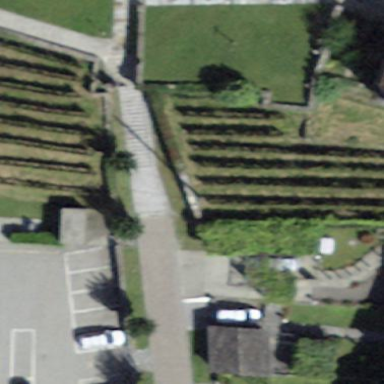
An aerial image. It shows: Vineyard.